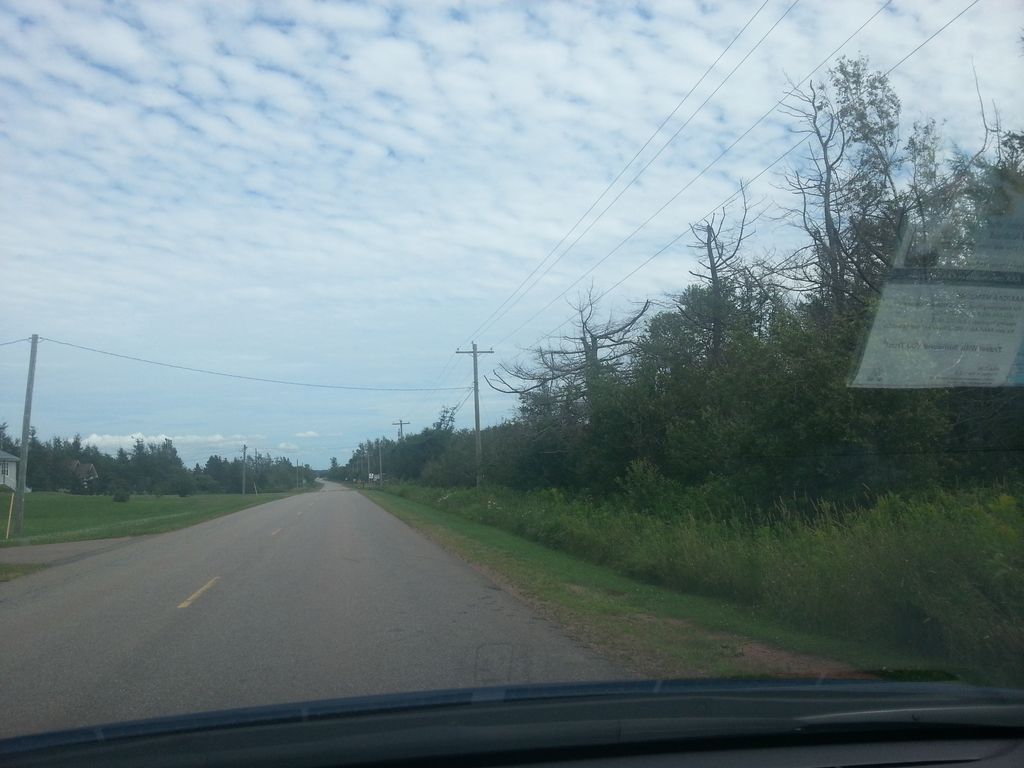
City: charlottetown